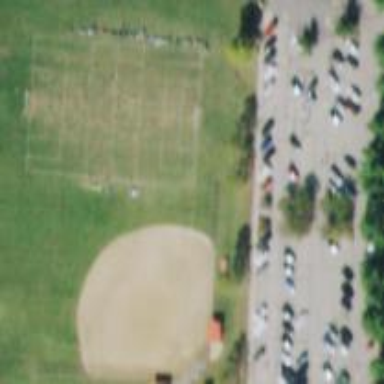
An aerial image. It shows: Baseball pitch for leisure land activities.